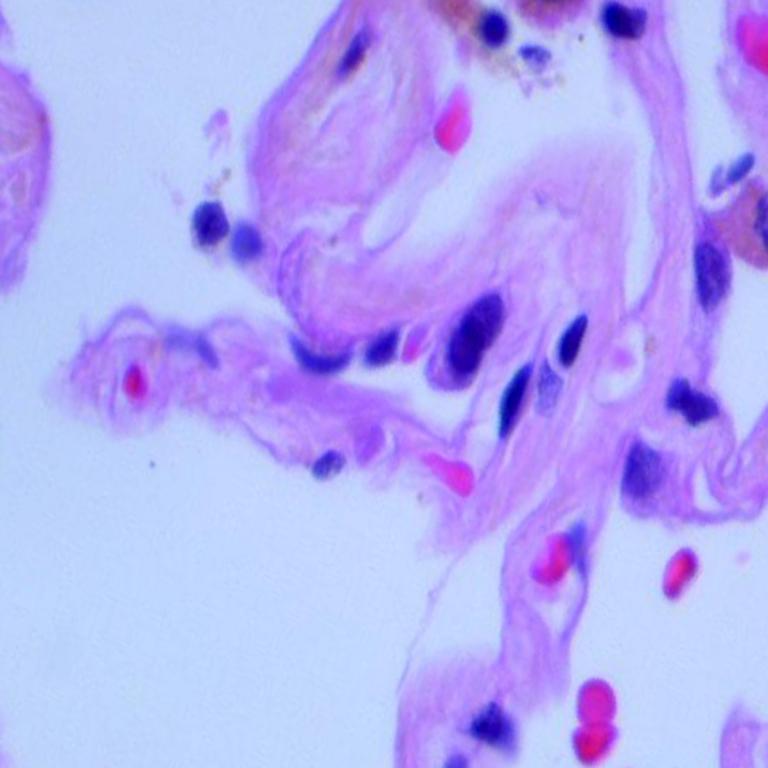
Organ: lung
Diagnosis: benign